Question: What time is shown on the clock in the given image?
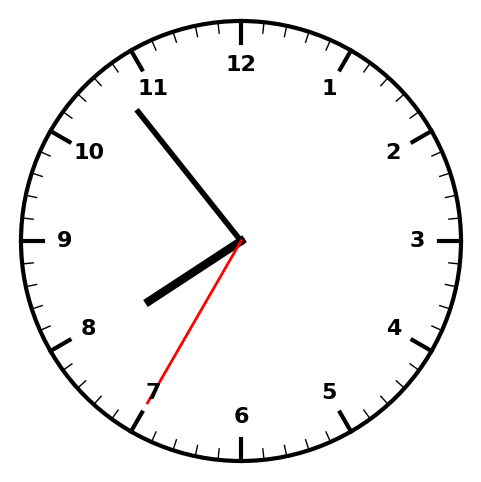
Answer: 07:53:35